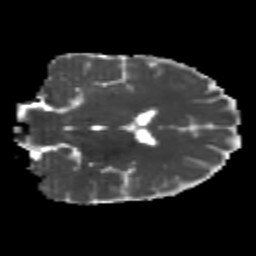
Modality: MD
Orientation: coronal
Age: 24
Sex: male
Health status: healthy
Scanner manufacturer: philips
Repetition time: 7.385 s
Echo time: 0.08599 s